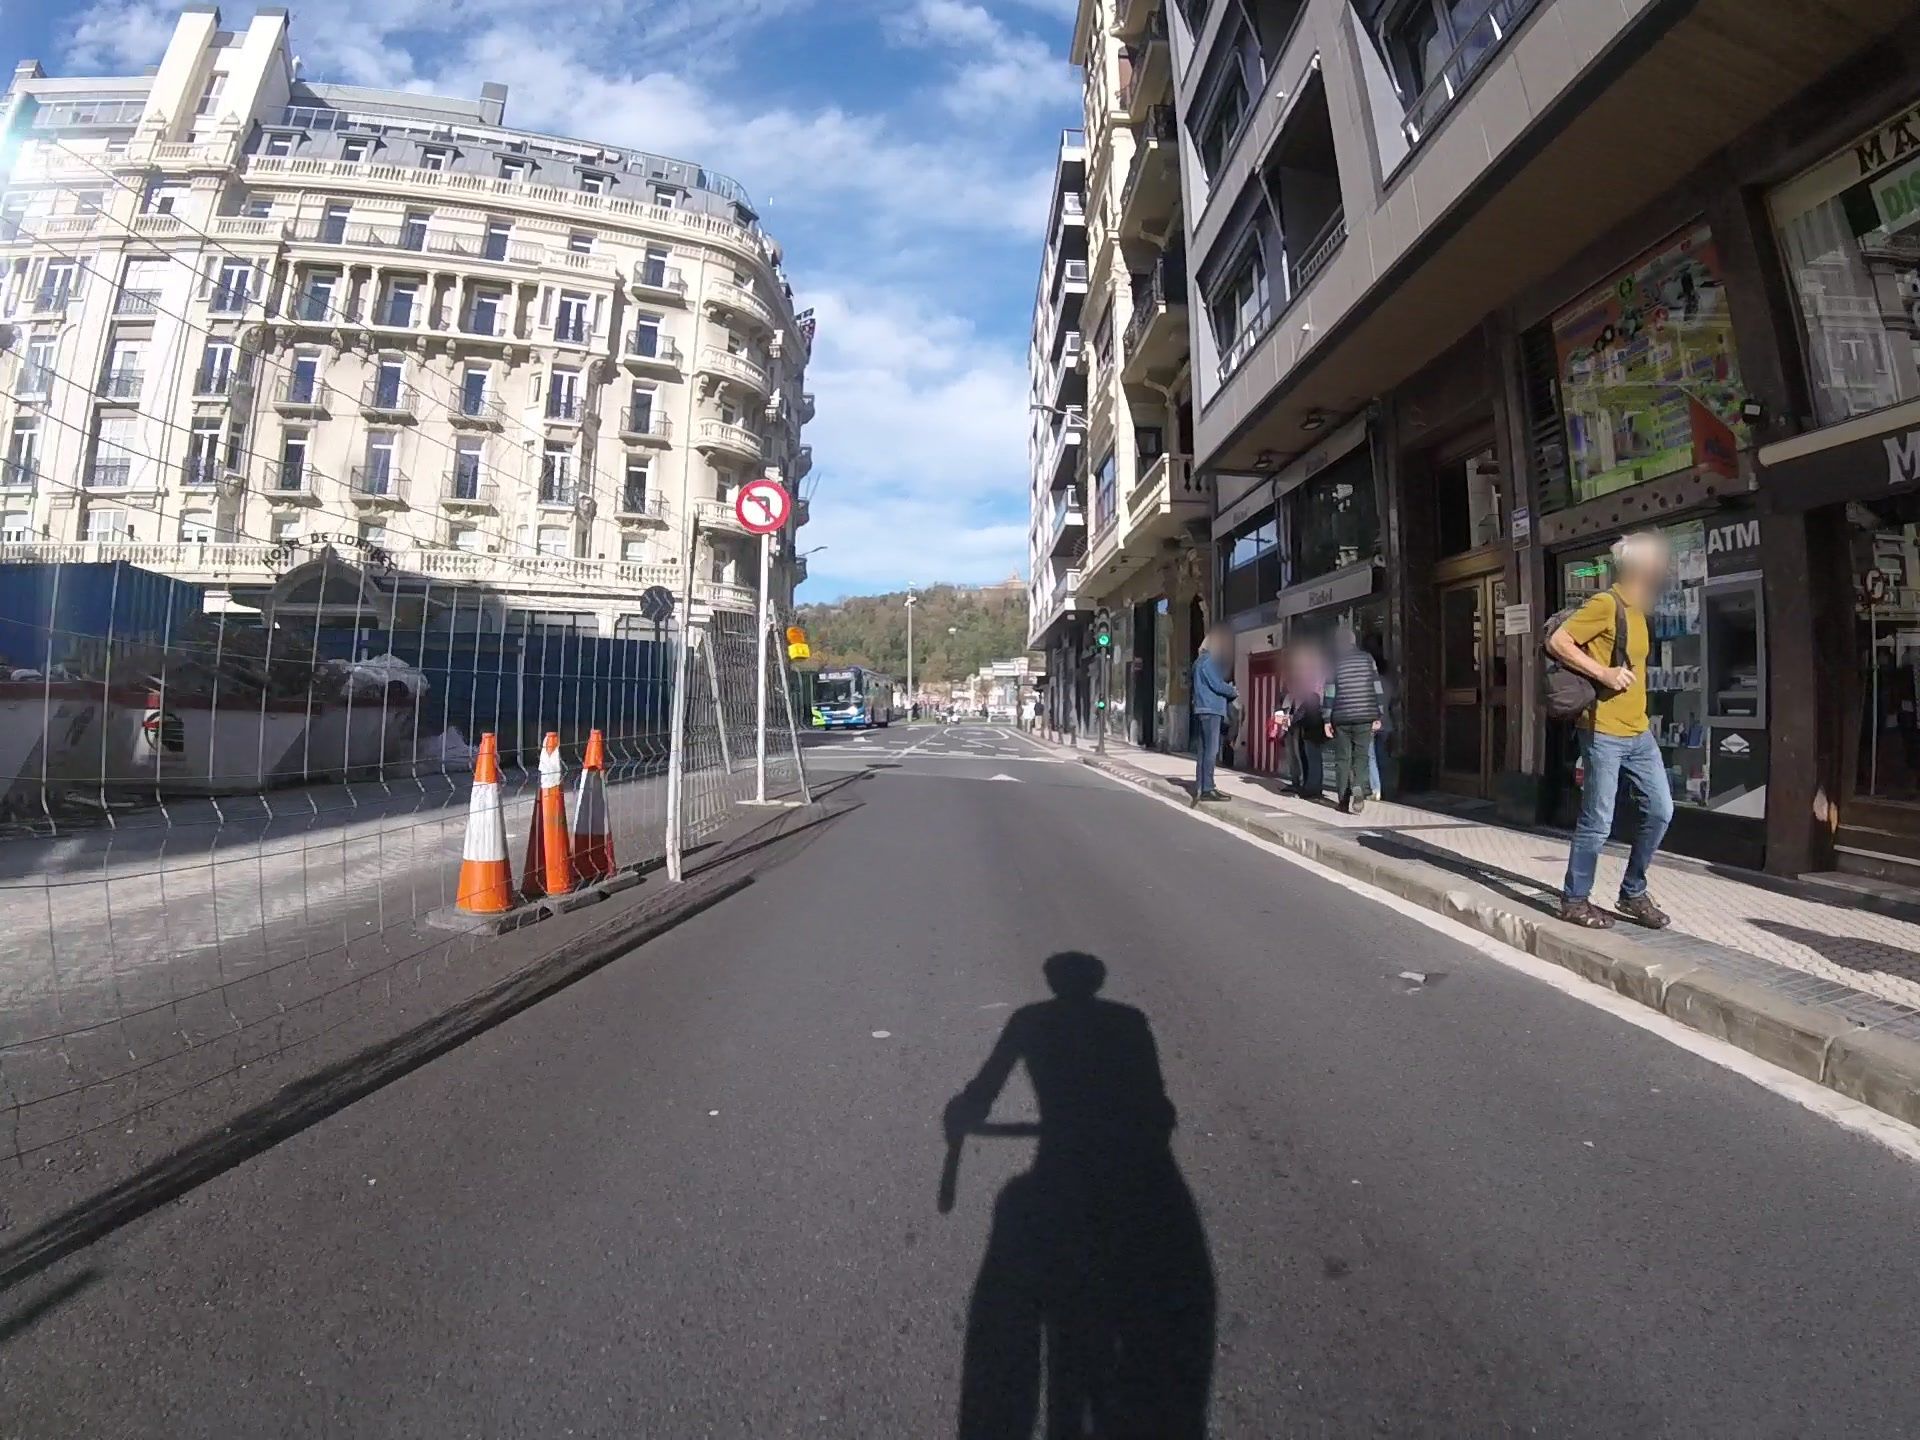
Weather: clear
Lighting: day
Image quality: good
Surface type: cycling surface
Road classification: secondary
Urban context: urban centre
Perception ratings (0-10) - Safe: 6.15, Lively: 7.53, Beautiful: 8.12, Boring: 0.94, Depressing: 5.68, Wealthy: 7.76